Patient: sex M, age 46
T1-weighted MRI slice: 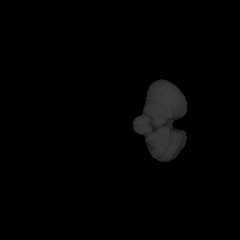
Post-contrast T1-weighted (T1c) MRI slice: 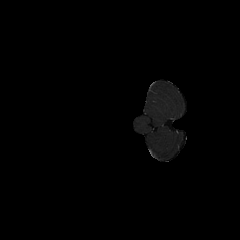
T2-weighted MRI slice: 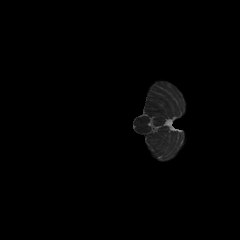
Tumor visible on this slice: no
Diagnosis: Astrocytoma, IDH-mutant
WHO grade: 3